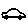
Label: car